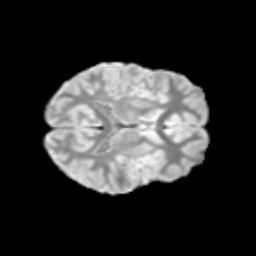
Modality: T2w
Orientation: axial
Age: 10
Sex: male
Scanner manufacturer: siemens
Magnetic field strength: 3 T
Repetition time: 3.8 s
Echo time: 0.07 s